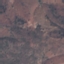
Label: HerbaceousVegetation